Question: I created a blog with Symfony and I just include the CKEditor <URL>
So whenever I tried to write an article I can format it with the bundle and store the article in my database. But when it's store in my database and I try to read it, it doesn't format normaly.
Can somebody help me with this.
This is the rendering of the article from my database with twig

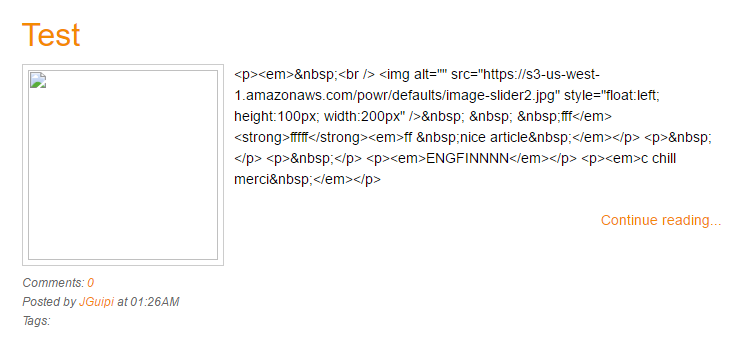
Answer: The problem is that '|raw' will also unescape malicious tags such as '<script>', you definitely can't use '|raw' if any user can write texts in your rich-text editor.
With your debug console, just make the hidden textarea appear, and fill it with arbitrary code. Disable javascript to remove CKEditor auto-escaping, and see what's going on.
<URL>
A better solution is to use <URL>, it will not escape the safe tags such as '<b>', '<em>'... but will remove untrusted ones such as '<script>', '<iframe>' etc.
This bundle provides a '|purify' tag, that's the tag to remember.